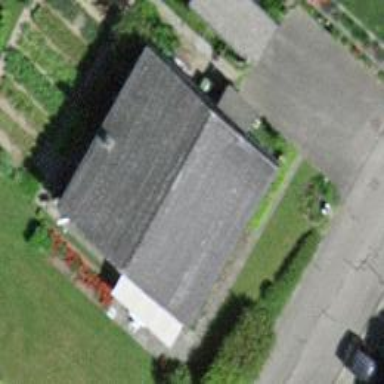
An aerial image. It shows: Simple and straightforward house.